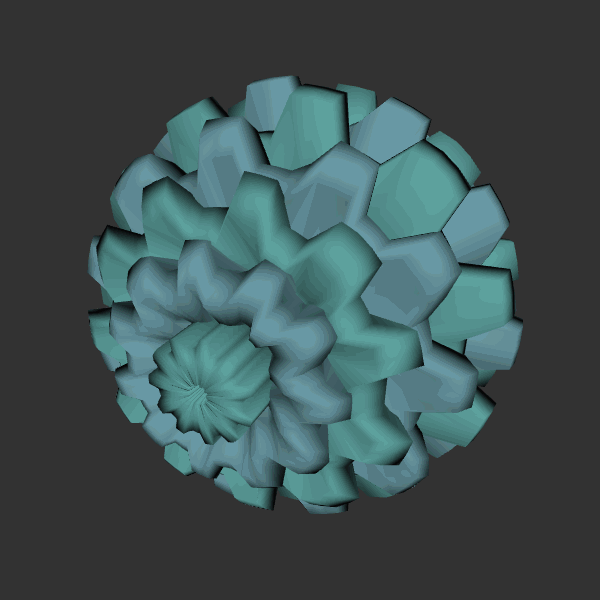
Background: dark